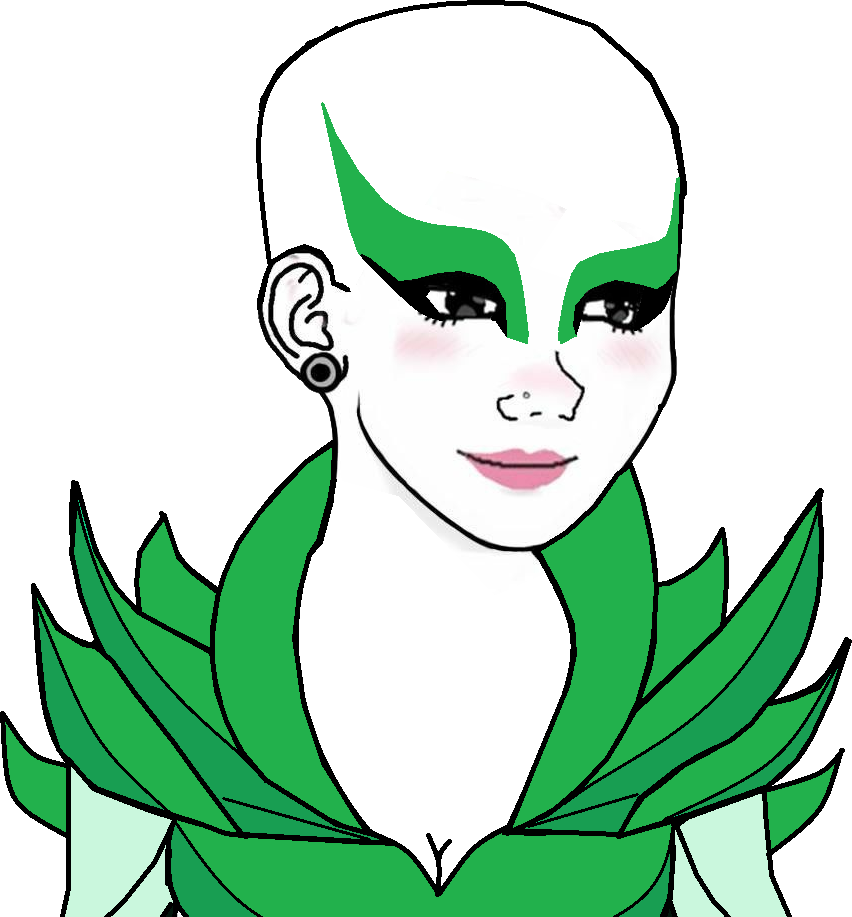
Label: 5_Daddys_Girl